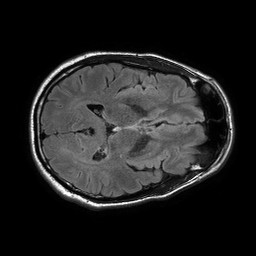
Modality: FLAIR
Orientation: axial
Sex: male
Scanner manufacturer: philips
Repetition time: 11 s
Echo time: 0.125 s